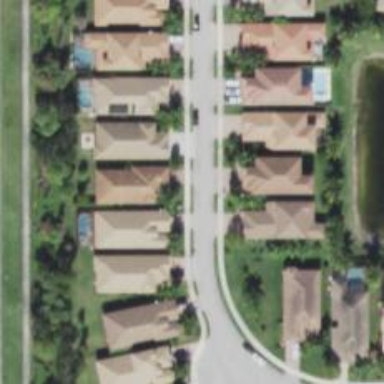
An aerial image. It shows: Residential road with asphalt surface.